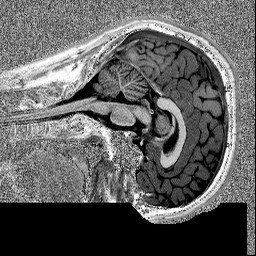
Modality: MP2RAGE
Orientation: sagittal
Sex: male